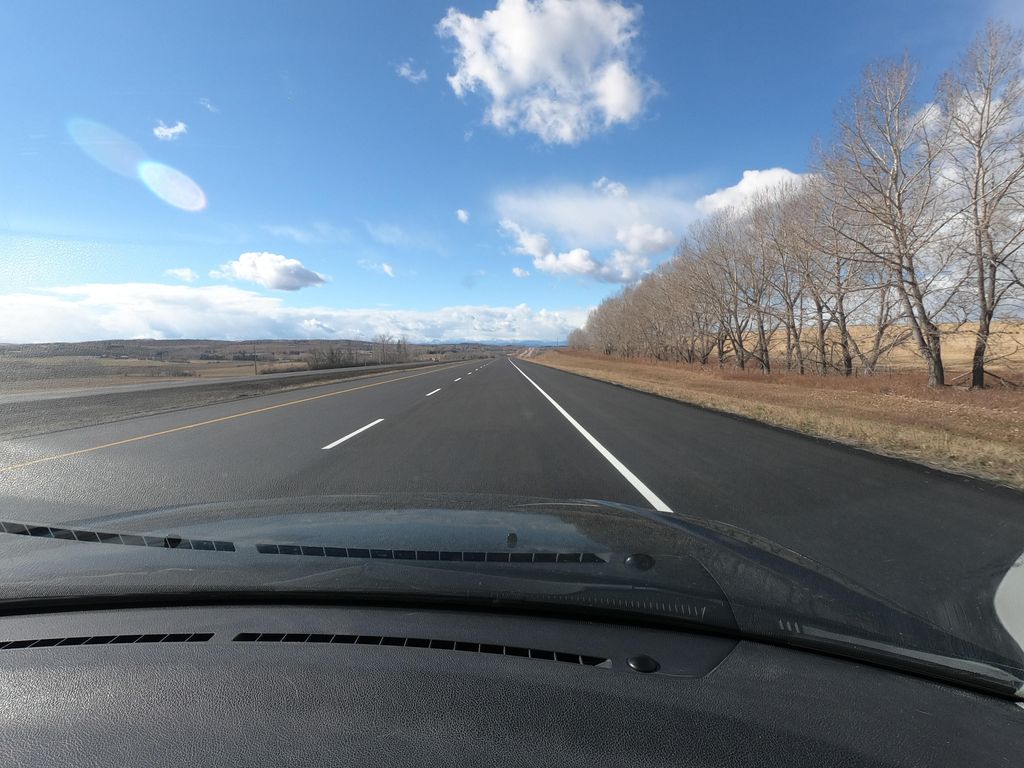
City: calgary